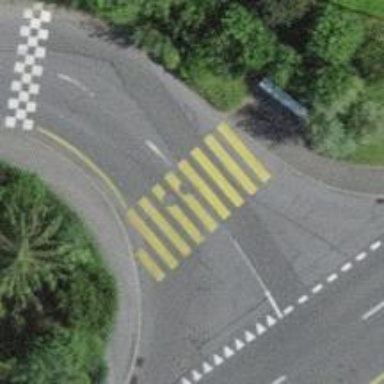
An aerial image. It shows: Uncontrolled zebra crossing with notable zebra markings.